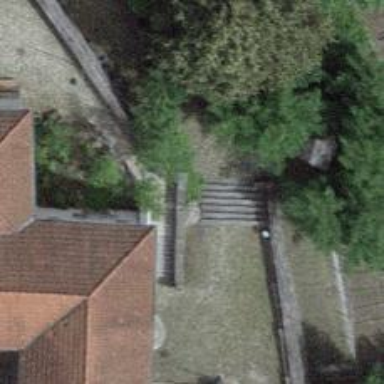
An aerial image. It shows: Path made of unhewn cobblestone.